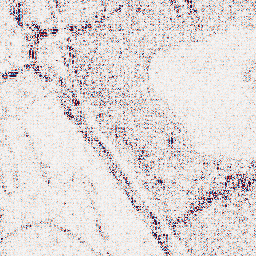
Category: wavelet
Decomposition family: wavelet_dwt
Decomposition parameters: wavelet: db8
level: 1
Upsampling method: linear_exact
Upsampling parameters: scale: 4
Upsampling scale: 4